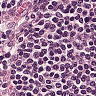
Metastatic tissue present: no